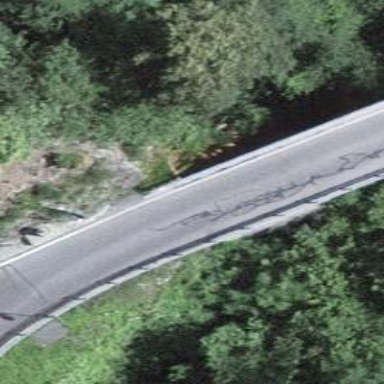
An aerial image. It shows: Tertiary road with asphalt surface that goes over bridge.